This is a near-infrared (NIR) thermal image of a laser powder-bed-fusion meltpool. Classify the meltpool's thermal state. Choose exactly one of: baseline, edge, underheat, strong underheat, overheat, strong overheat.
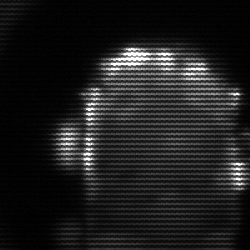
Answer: baseline